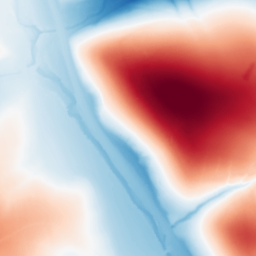
Category: trend_removal
Decomposition family: polynomial_high
Decomposition parameters: degree: 6
Upsampling method: bilinear
Upsampling parameters: scale: 8
Upsampling scale: 8